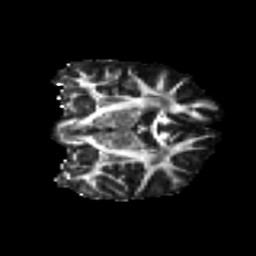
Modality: FA
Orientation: coronal
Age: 25
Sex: female
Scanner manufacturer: ge
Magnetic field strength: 3 T
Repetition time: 7.8 s
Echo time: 0.0607 s